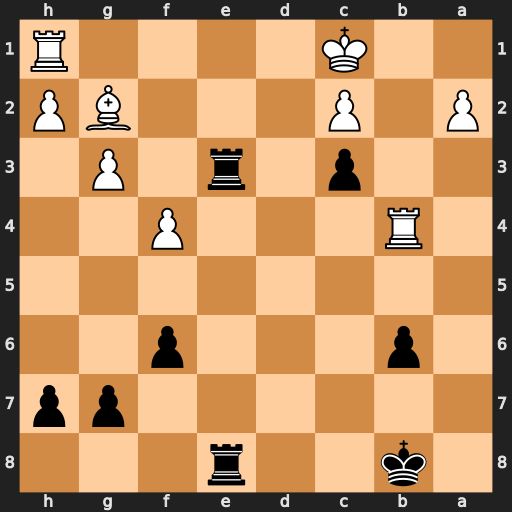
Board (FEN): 1k2r3/6pp/1p3p2/8/1R3P2/2p1r1P1/P1P3BP/2K4R
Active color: b
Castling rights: -
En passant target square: -
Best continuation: Re1+ Rxe1 Rxe1#